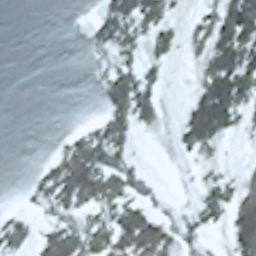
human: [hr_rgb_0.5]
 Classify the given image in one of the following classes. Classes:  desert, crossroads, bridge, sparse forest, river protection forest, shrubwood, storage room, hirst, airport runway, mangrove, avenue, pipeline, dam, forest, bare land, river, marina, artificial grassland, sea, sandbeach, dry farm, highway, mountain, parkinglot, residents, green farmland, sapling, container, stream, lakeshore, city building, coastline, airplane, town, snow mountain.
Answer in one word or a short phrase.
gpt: snow mountain